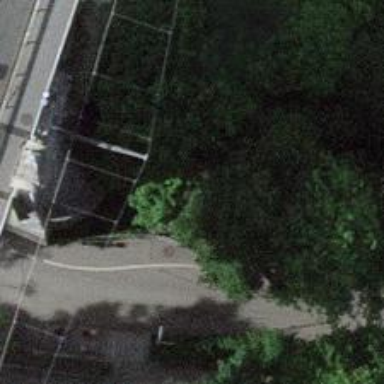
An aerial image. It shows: Stone steps forming road.